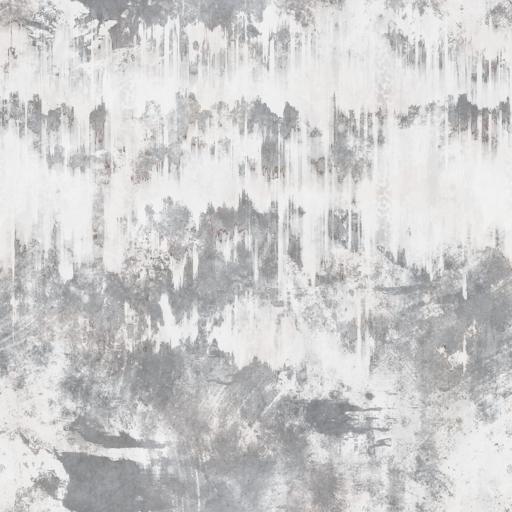
Tags: corrugated steel paint painted scratched screws scuffed white